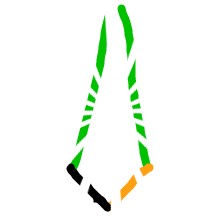
Shape: kite